Field crop: maize
Growth stage: 1
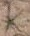
Species: salsola